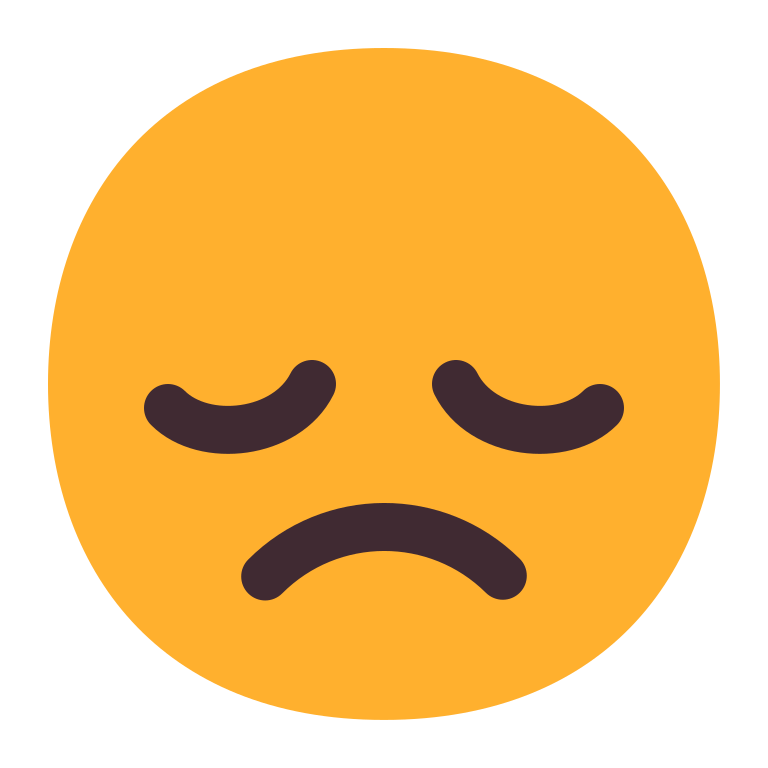
disappointed face flat